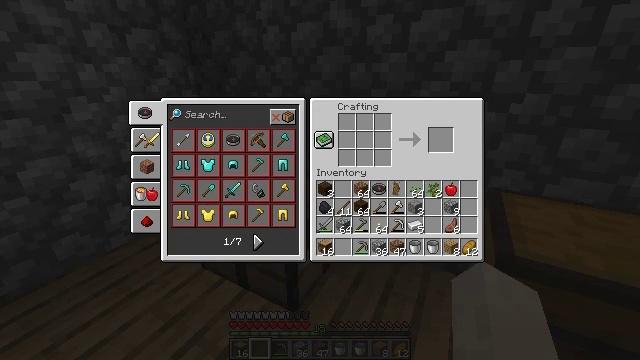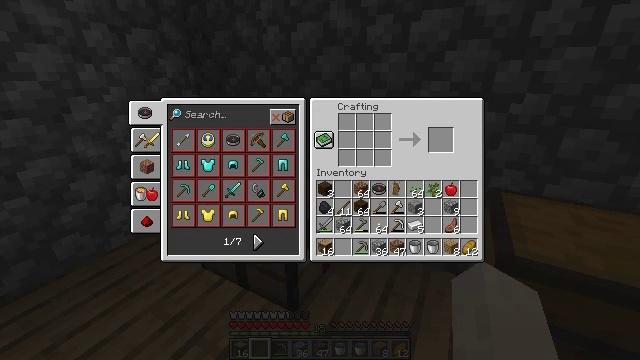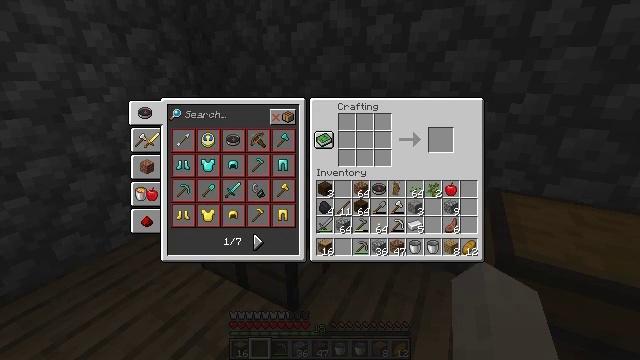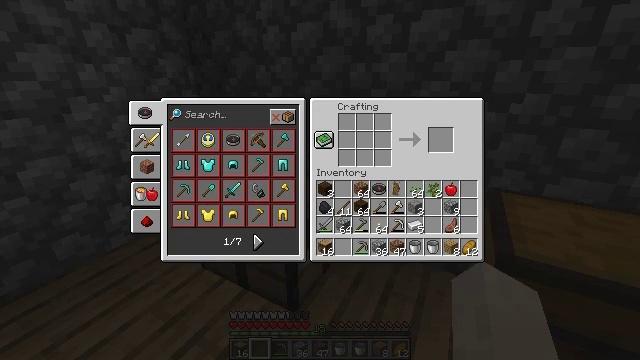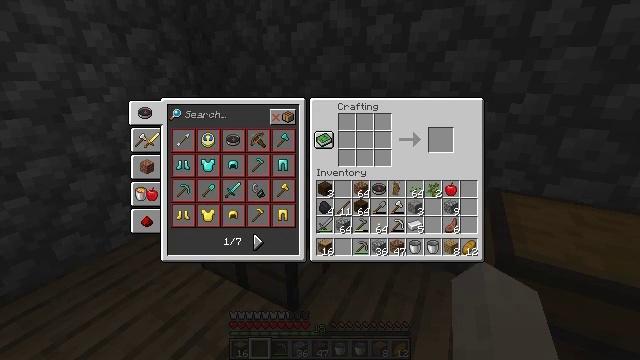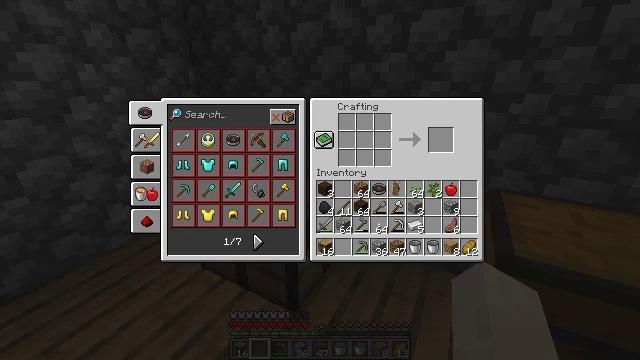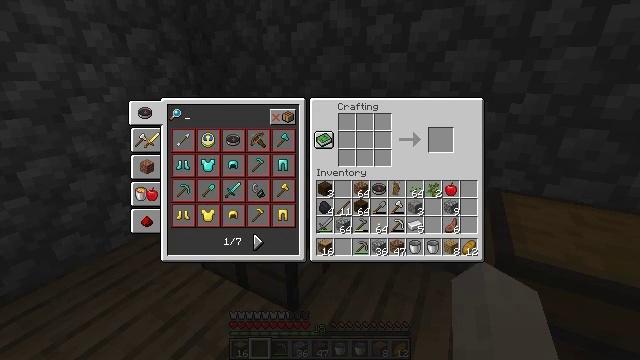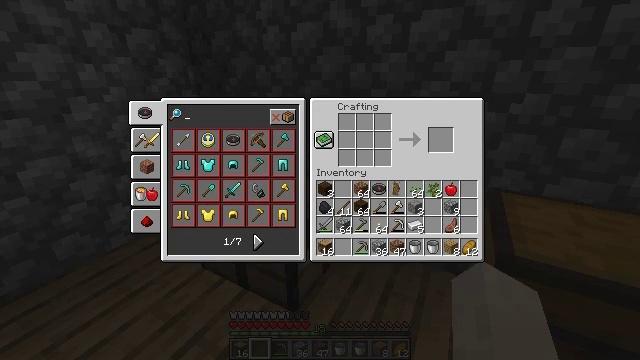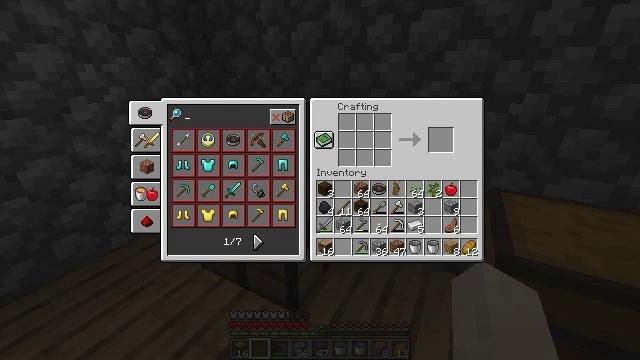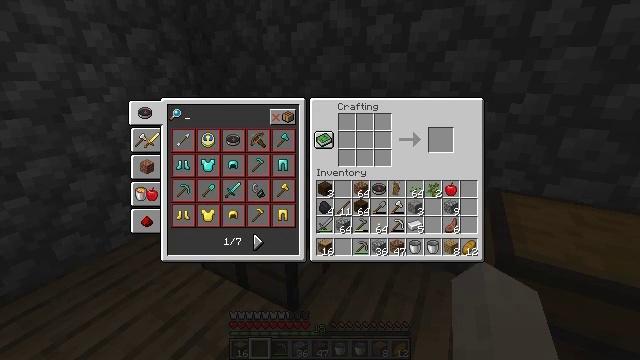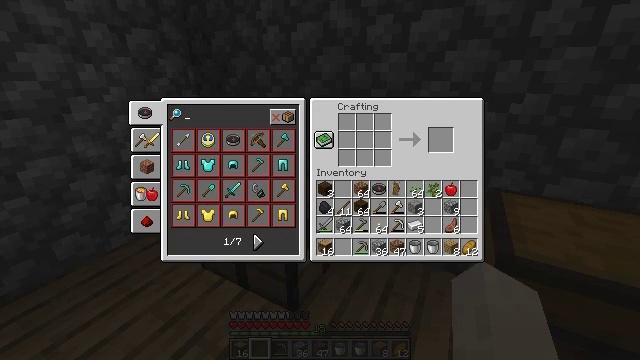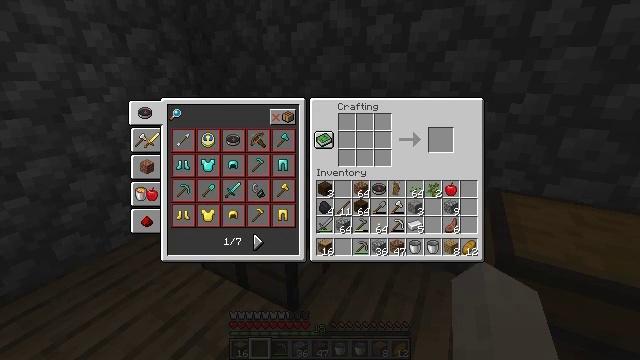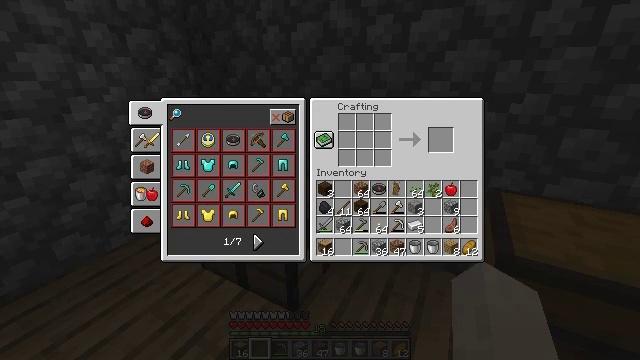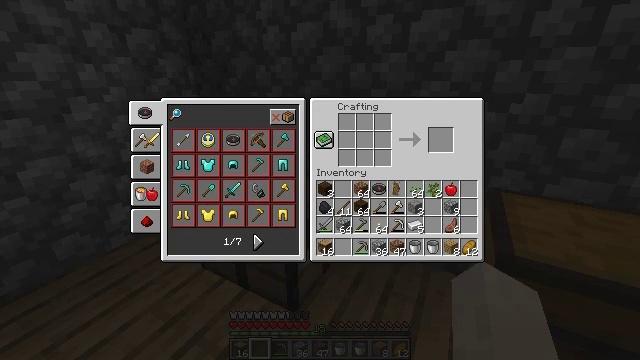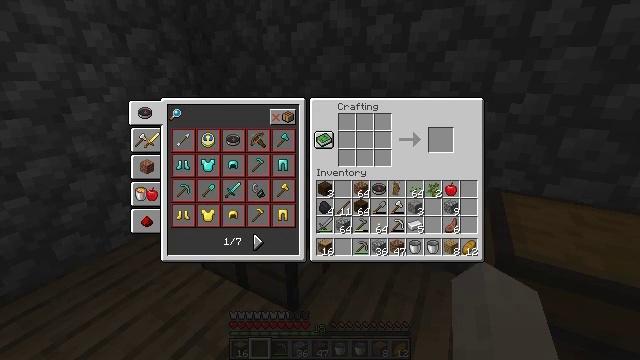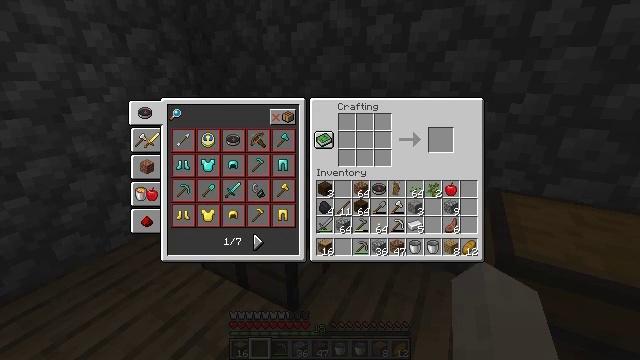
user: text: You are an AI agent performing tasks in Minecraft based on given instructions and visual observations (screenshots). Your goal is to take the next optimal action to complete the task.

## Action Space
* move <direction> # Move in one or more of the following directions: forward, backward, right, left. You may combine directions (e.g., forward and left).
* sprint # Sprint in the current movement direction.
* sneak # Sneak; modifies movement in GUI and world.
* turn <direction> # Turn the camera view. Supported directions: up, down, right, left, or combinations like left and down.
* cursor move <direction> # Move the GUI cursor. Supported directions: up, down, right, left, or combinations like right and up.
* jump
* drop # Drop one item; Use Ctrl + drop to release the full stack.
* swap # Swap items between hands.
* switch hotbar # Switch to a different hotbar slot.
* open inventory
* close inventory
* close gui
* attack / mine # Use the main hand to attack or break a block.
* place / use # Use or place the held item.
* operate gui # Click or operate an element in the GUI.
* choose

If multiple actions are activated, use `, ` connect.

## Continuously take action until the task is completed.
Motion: motion action
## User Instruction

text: Craft some cobblestone wall using the crafting table.
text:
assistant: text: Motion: no_op
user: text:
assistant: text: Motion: no_op
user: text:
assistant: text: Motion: no_op
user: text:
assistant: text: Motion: no_op
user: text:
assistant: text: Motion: no_op
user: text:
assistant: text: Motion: operate gui
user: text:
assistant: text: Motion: operate gui
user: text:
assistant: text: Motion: operate gui
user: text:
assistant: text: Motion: no_op
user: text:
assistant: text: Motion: no_op
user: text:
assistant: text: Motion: no_op
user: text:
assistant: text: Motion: no_op
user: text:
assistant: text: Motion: no_op
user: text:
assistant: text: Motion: no_op
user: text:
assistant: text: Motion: no_op
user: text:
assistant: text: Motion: no_op
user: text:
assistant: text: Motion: no_op
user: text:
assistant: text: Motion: no_op
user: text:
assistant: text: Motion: no_op
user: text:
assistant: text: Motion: no_op
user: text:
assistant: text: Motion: no_op
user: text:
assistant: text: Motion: no_op
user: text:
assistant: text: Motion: no_op
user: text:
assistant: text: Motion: no_op
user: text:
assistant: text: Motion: no_op
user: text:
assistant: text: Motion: no_op
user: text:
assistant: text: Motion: no_op
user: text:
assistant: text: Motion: no_op
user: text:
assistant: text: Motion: no_op
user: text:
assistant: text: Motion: no_op